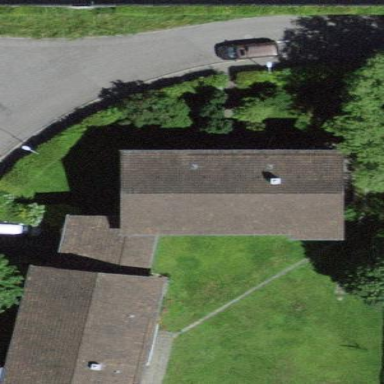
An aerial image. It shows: Gabled roof adorns the apartments building.